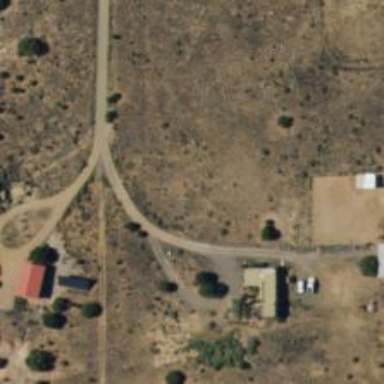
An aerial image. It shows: Driveway leading to service road.